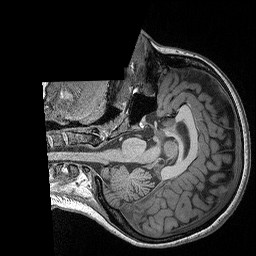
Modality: T1w
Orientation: axial
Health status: ill
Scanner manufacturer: siemens
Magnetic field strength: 3 T
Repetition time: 2.3 s
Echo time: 0.00298 s